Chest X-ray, PA view. Patient: 54 years old, sex M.
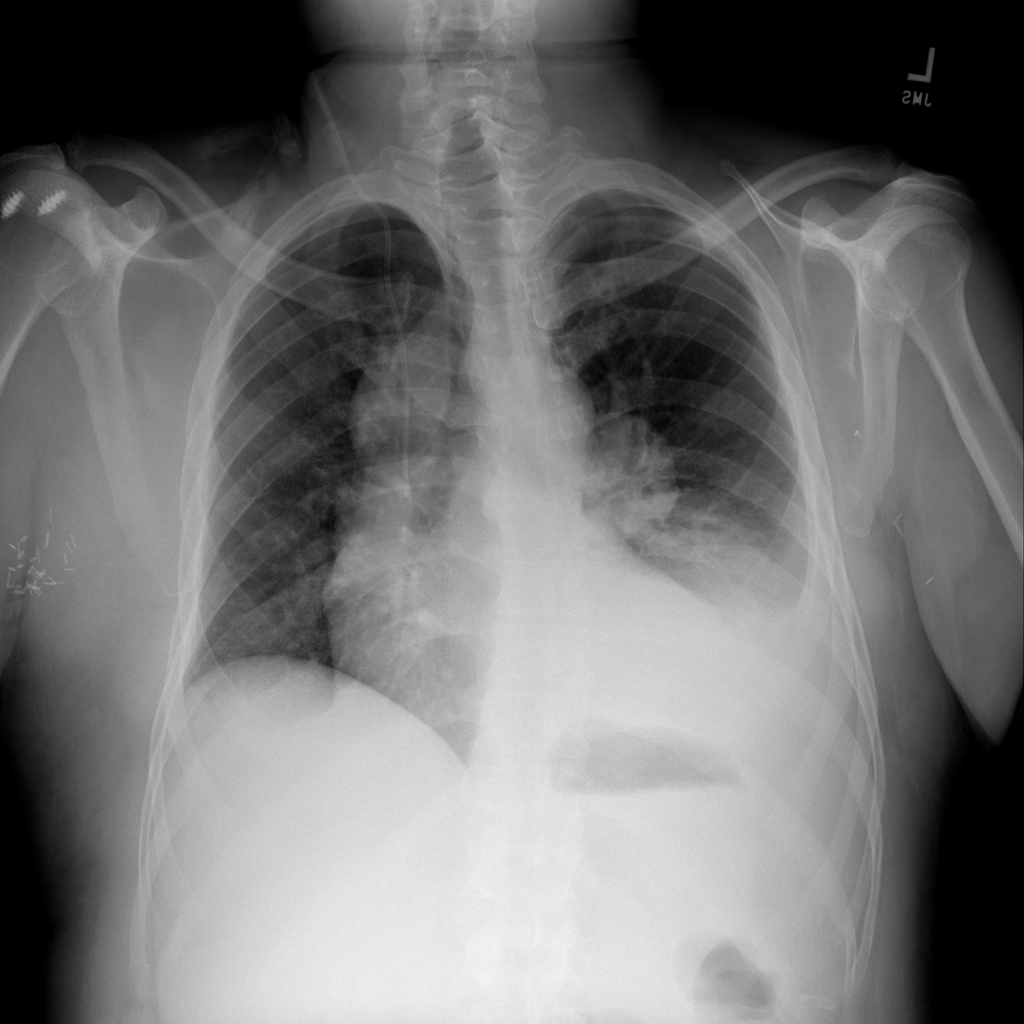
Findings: Effusion